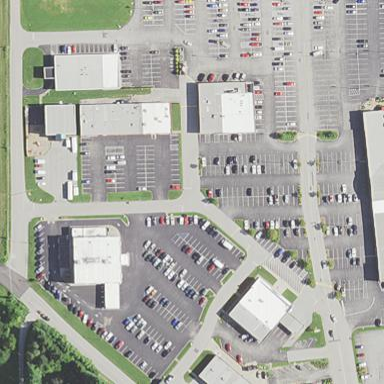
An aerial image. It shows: Shopping center.